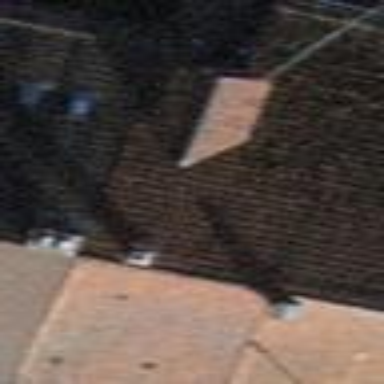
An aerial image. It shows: Building with tile roof.